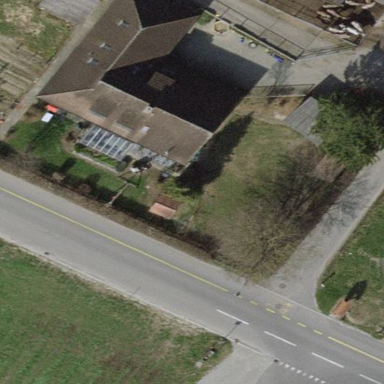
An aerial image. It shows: Detached building.